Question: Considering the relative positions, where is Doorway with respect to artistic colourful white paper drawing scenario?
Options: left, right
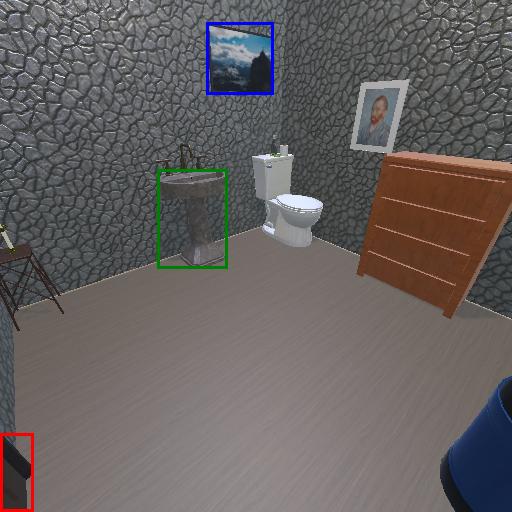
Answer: left